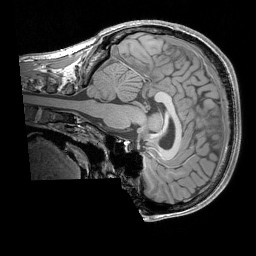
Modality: T1w
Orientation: sagittal
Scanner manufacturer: siemens
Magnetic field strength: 3 T
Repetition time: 1.83 s
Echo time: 0.00303 s